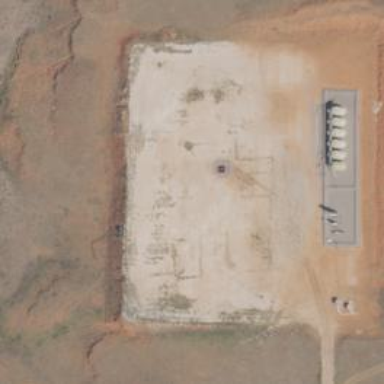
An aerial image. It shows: Petroleum well.